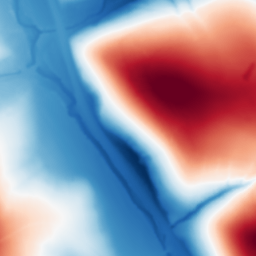
Category: multiscale
Decomposition family: dog
Decomposition parameters: sigma_low: 1
sigma_high: 100
Upsampling method: regularized
Upsampling parameters: scale: 4
lambda_reg: 0.001
Upsampling scale: 4